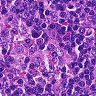
Metastatic tissue present: no